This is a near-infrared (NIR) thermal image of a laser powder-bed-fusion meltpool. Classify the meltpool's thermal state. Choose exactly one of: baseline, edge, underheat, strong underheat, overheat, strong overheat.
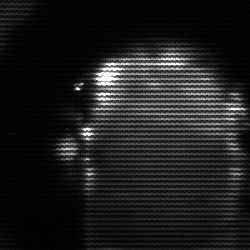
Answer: baseline